Question: We have recently implemented the use of Code Analysis.
I only want suppressions to be stored in the suppression file ('GlobalSuppressions.cs').

Our projects are hosted on TFS (on Visual Studio Online).
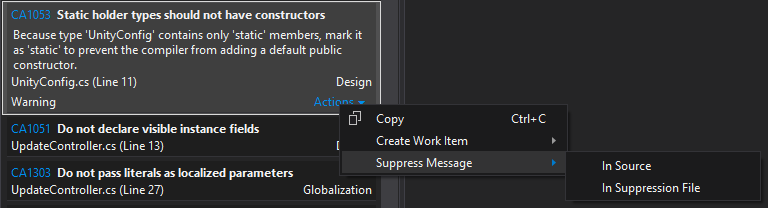
Answer: It's possible using a custom check-on policy.
See how to <URL> it.